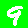
Digit: 9